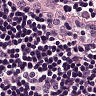
Metastatic tissue present: no